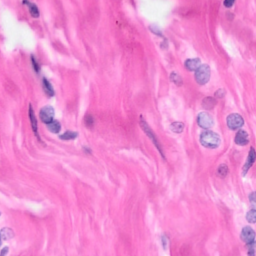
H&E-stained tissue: Breast